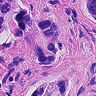
Metastatic tissue present: yes